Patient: sex F, age 67
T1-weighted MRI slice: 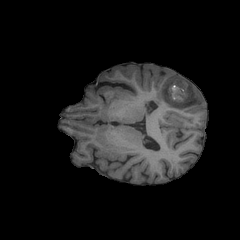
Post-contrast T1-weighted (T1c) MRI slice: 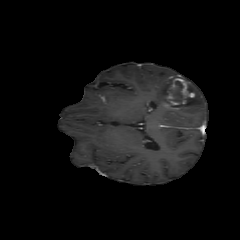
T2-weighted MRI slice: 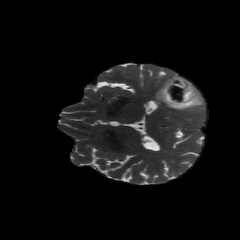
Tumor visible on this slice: yes
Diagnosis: Glioblastoma, IDH-wildtype
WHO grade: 4